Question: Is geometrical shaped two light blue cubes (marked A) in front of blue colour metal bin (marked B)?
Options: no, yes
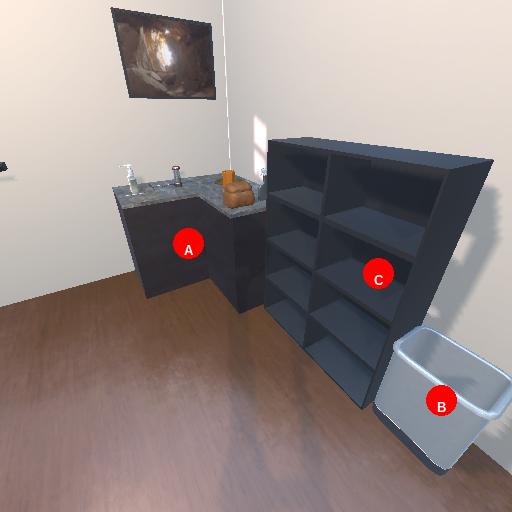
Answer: no